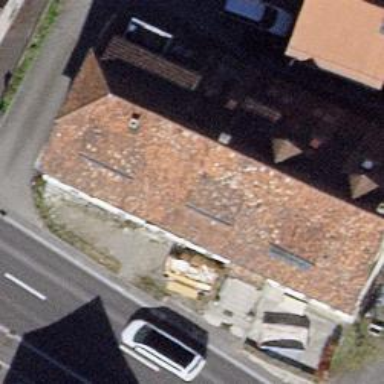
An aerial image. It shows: Restaurant.